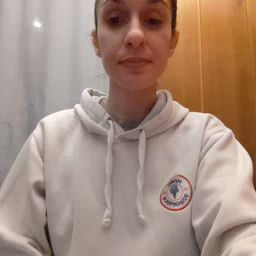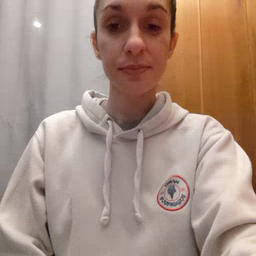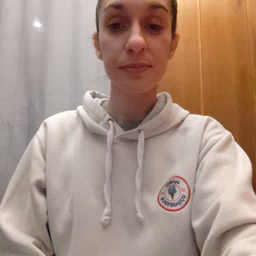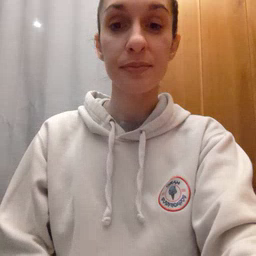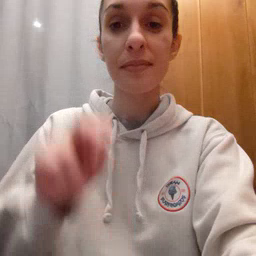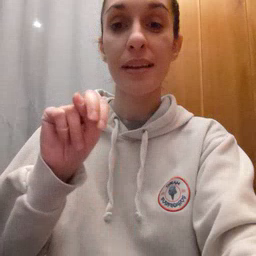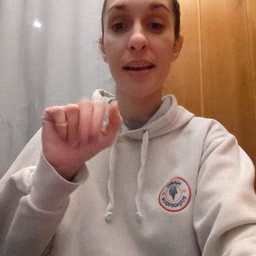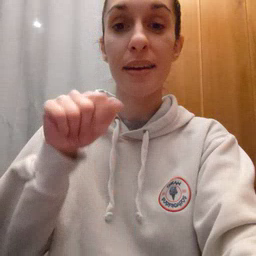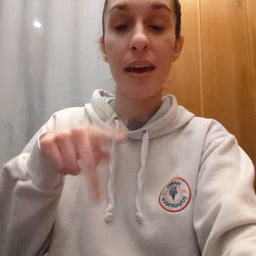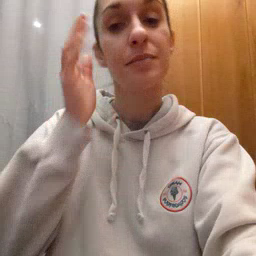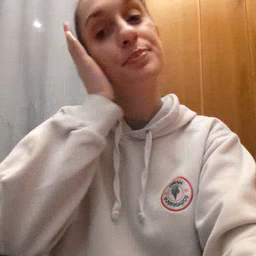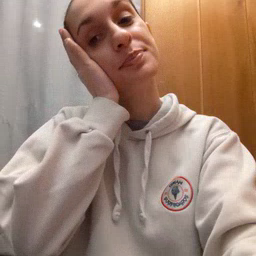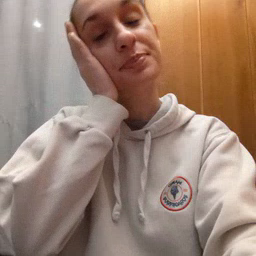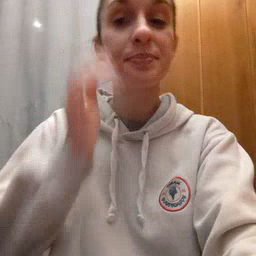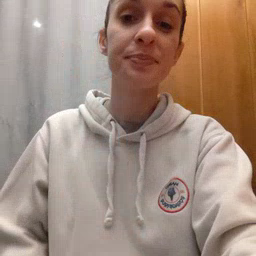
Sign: nap